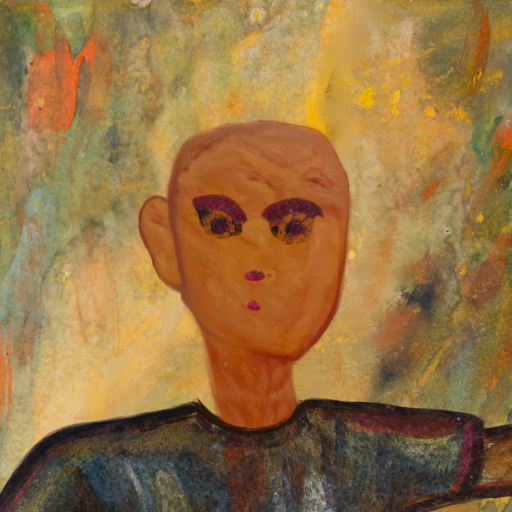
Background: Comrade, Head And Neck Front: Pious_Lady, Face Front: Doll, Bust: Mosgoul, Hair Front: Blank, Head Accessory: Blank, Second Necklace: Blank, Necklace: Blank, Baby: Blank